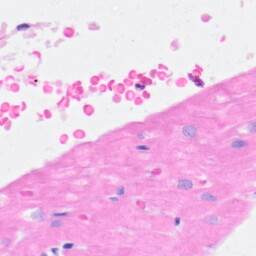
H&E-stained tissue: Heart